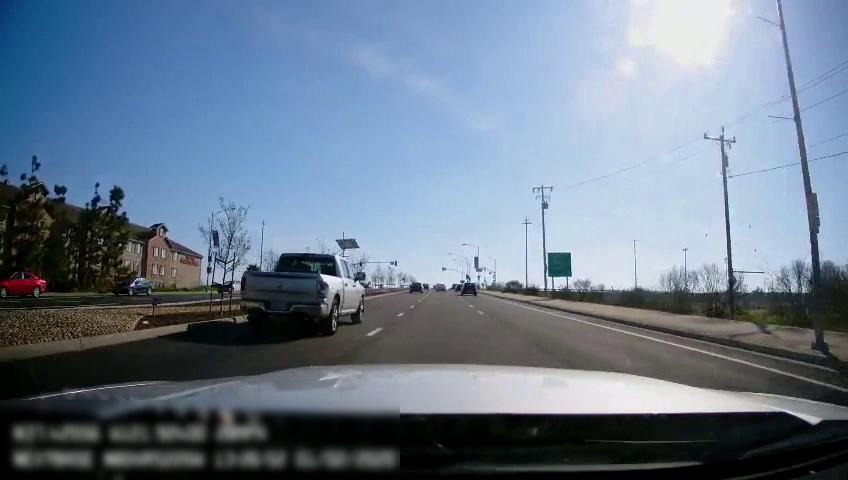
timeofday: Day
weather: Sunny
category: Drivable Space
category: Drivable Space
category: Vehicles | Car
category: Vehicles | Car
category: Vehicles | Car
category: Vehicles | Car
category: Vehicles | Car
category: Vehicles | Car
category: Vehicles | Truck
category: Lanes | Alternate Lane
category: Lanes | Current Lane
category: Lanes | Current Lane
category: Lanes | Opposite Lane
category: Lanes | Opposite Lane
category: Traffic | Signs